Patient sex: M
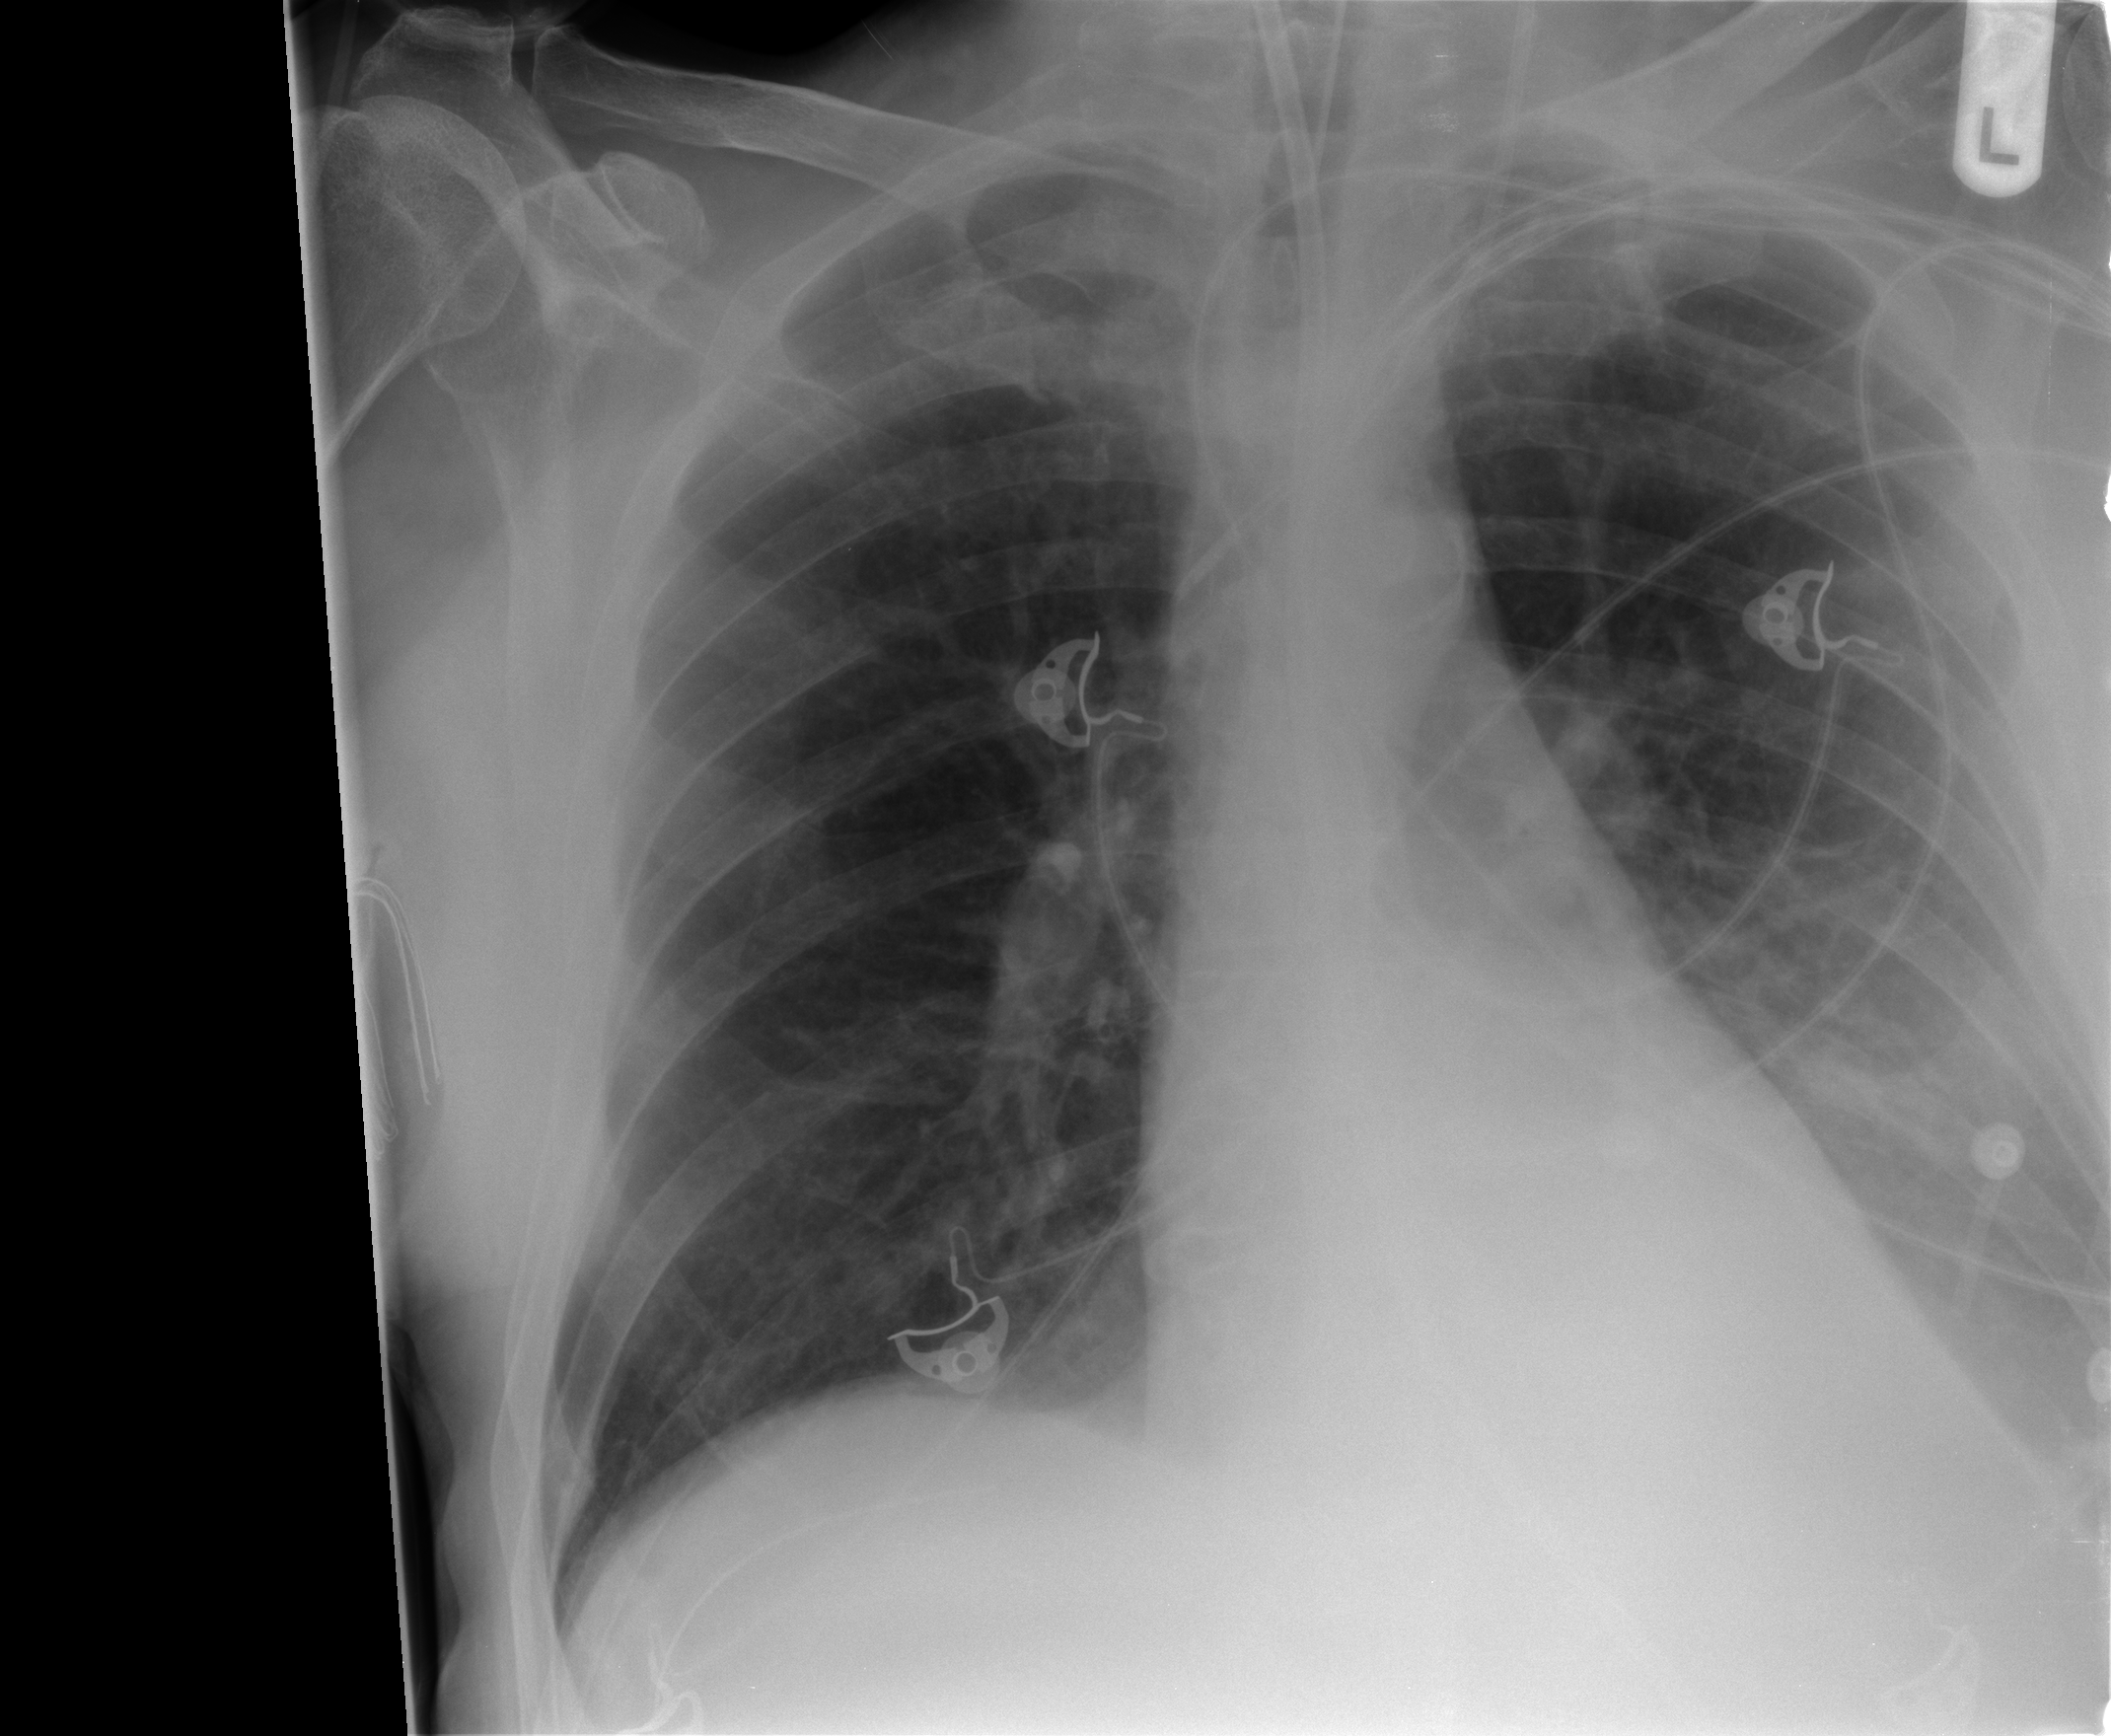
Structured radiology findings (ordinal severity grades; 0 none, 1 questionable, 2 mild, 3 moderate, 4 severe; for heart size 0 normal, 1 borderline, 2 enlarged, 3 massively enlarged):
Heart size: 0
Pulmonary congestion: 0
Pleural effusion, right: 0
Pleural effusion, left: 2
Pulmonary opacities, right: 0
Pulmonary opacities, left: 0
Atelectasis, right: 2
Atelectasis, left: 2